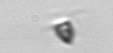
Label: Pyramimonas